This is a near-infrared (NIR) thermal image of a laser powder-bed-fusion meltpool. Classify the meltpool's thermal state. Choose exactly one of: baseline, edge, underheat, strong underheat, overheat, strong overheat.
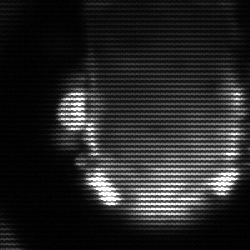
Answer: baseline